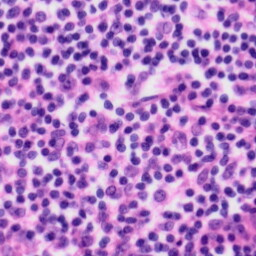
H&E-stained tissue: Tonsil